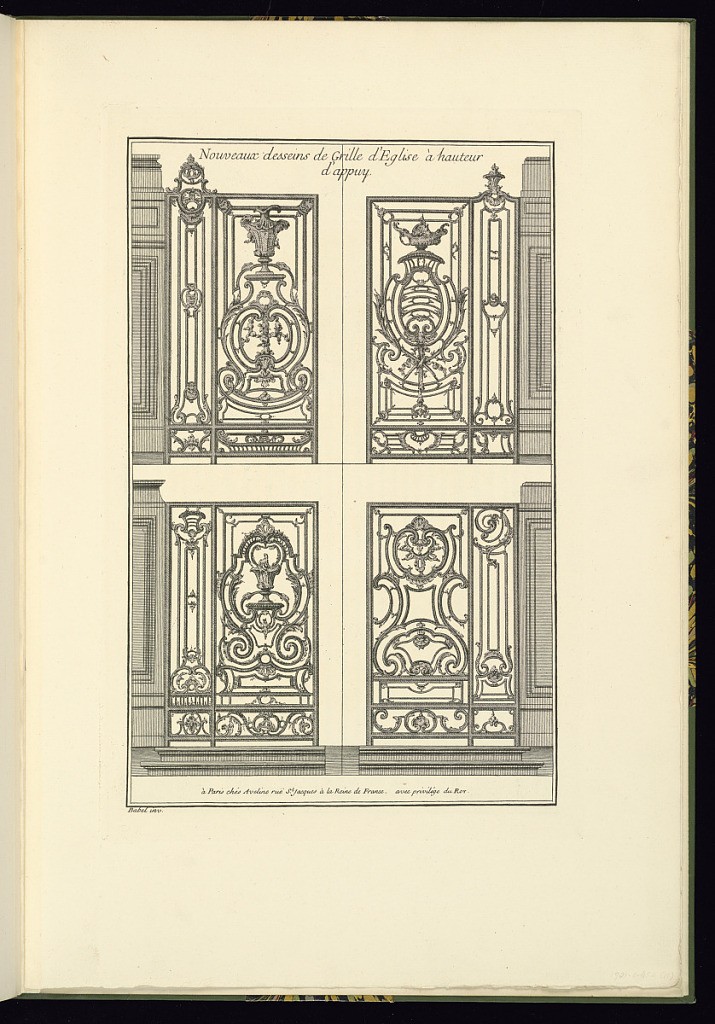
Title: Nouveaux desseins de Grilles d’Eglise à hauteur d’appuy
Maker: Pierre Edme Babel, French, 1720–1775
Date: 1890–1910
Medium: Facsimile of the original etching (photomechanical or lithography)
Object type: Print
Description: Four designs for church wrought iron or metalwork grilles featuring vases, scrolling leaves, fleurons, palm leaves, ribbons, flowers, shells, and palmettes. The plate is titled. This is a late 19th-early 20th-century reproduction from a series first published between 1738-1743.